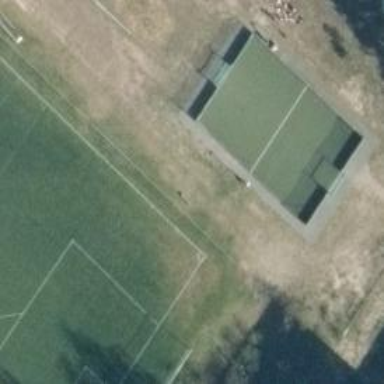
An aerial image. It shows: Tennis court on pitch designated for leisure land.